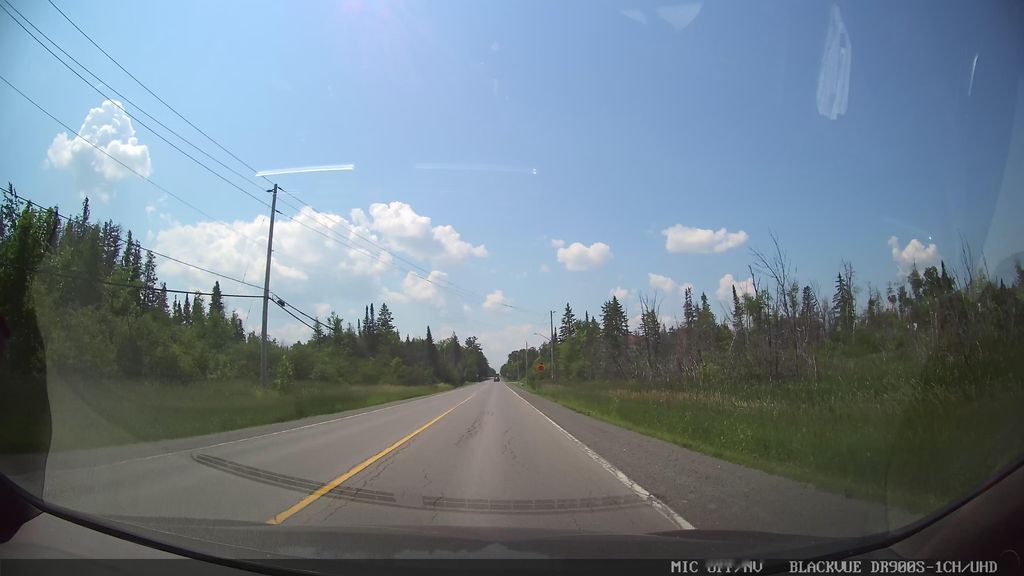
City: ottawa-gatineau